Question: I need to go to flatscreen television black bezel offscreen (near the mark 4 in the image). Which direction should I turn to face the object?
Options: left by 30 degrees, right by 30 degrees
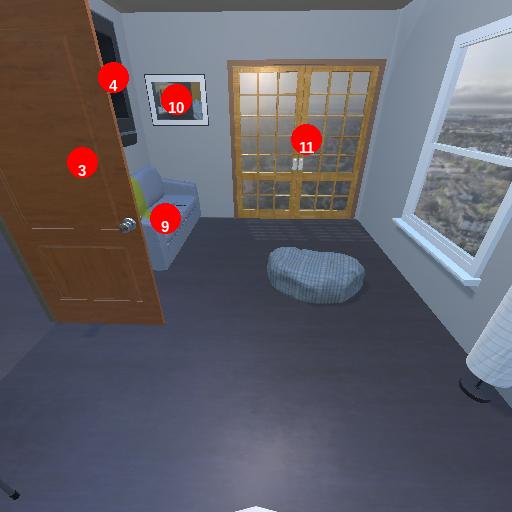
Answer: left by 30 degrees